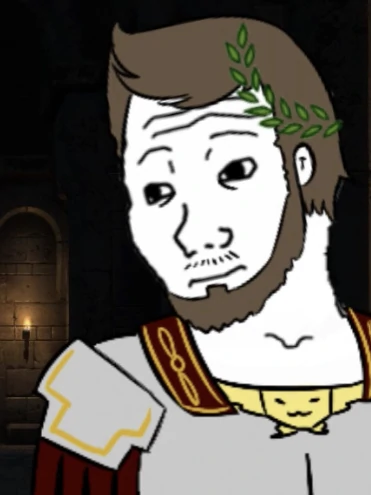
Label: 5_Wojak_with_Background